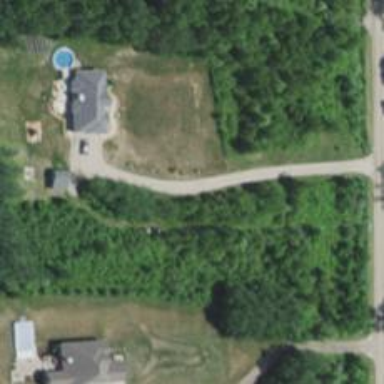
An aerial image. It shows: Driveway leading to service road.